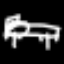
Label: bed